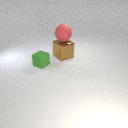
large red rubber sphere above large brown metal cube